Question: I can use iCal to make a new event.
'''
tell application "iCal"
tell calendar "Todo"
set new_event to make new event at end of events
tell new_event
set start date to date "Friday, May 6, 2011 4:00:00 PM"
set end date to date "Friday, May 6, 2011 4:30:00 PM"
set summary to "Feed ferret"
set location to "Home 2"
set allday event to false
set status to confirmed
end tell
end tell
end tell
'''
However, when I use a variable to replace the string, I got an error.
'''
tell application "iCal"
tell calendar "Todo"
set new_event to make new event at end of events
set m_date to "Friday, May 6, 2011 4:00:00 PM" --> variable m_date
tell new_event
set start date to date m_date --> Error
set end date to date "Friday, May 6, 2011 4:30:00 PM"
set summary to "Feed ferret"
set location to "Home 2"
set allday event to false
set status to confirmed
end tell
end tell
end tell
'''

Why can't I use variables for setting up iCal event?
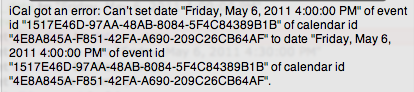
Answer: because 'date' is a function that converts the string to a date format that ical accepts so you simply must put 'date' in your variable
'''
on somefunction()
set m_date to date "Friday, May 6, 2011 4:00:00 PM"
my make_todo(m_date)
end somefunction
on make_todo(m_date)
tell application "iCal"
tell calendar "Todo"
set new_event to make new event at end of events
tell new_event
set start date to m_date
set end date to date "Friday, May 6, 2011 4:30:00 PM"
set summary to "Feed ferret"
set location to "Home 2"
set allday event to false
set status to confirmed
end tell
end tell
end tell
end make_todo
'''
ll
end tell